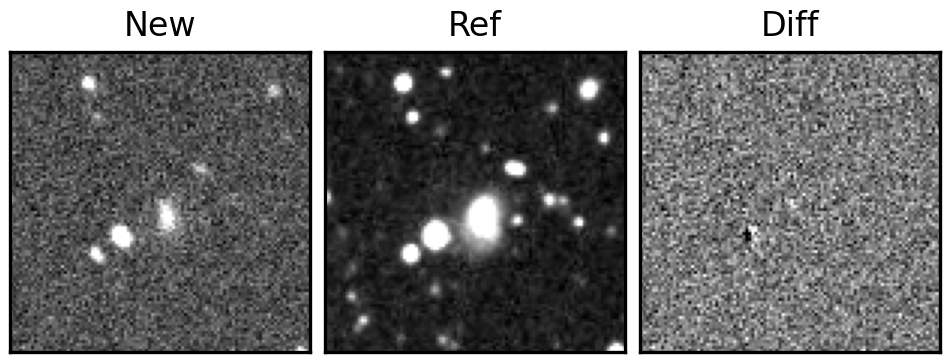
Label: real